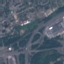
Land use / land cover class: Highway